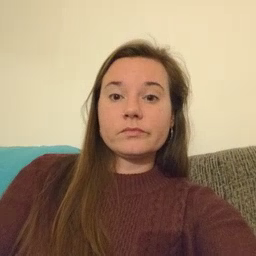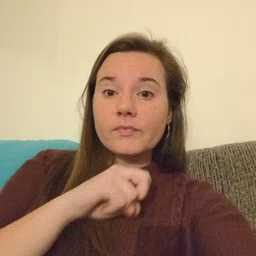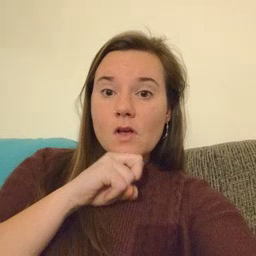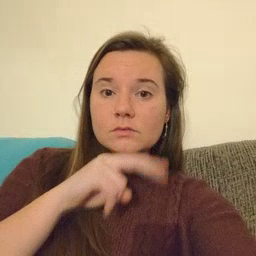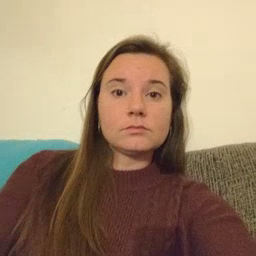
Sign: frog